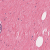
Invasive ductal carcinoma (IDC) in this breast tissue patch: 0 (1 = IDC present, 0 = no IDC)